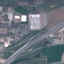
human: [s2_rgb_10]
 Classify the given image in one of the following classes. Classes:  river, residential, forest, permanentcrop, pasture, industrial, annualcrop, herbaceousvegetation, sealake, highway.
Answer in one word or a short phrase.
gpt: Highway